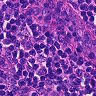
Metastatic tissue present: no